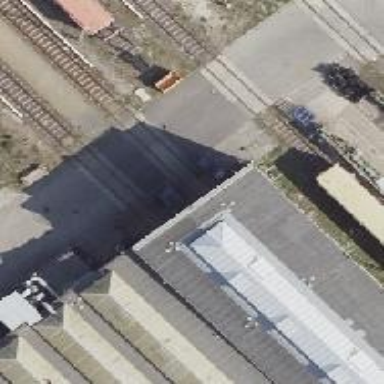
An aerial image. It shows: Yard used for service maintenance of electrified light rail railway.